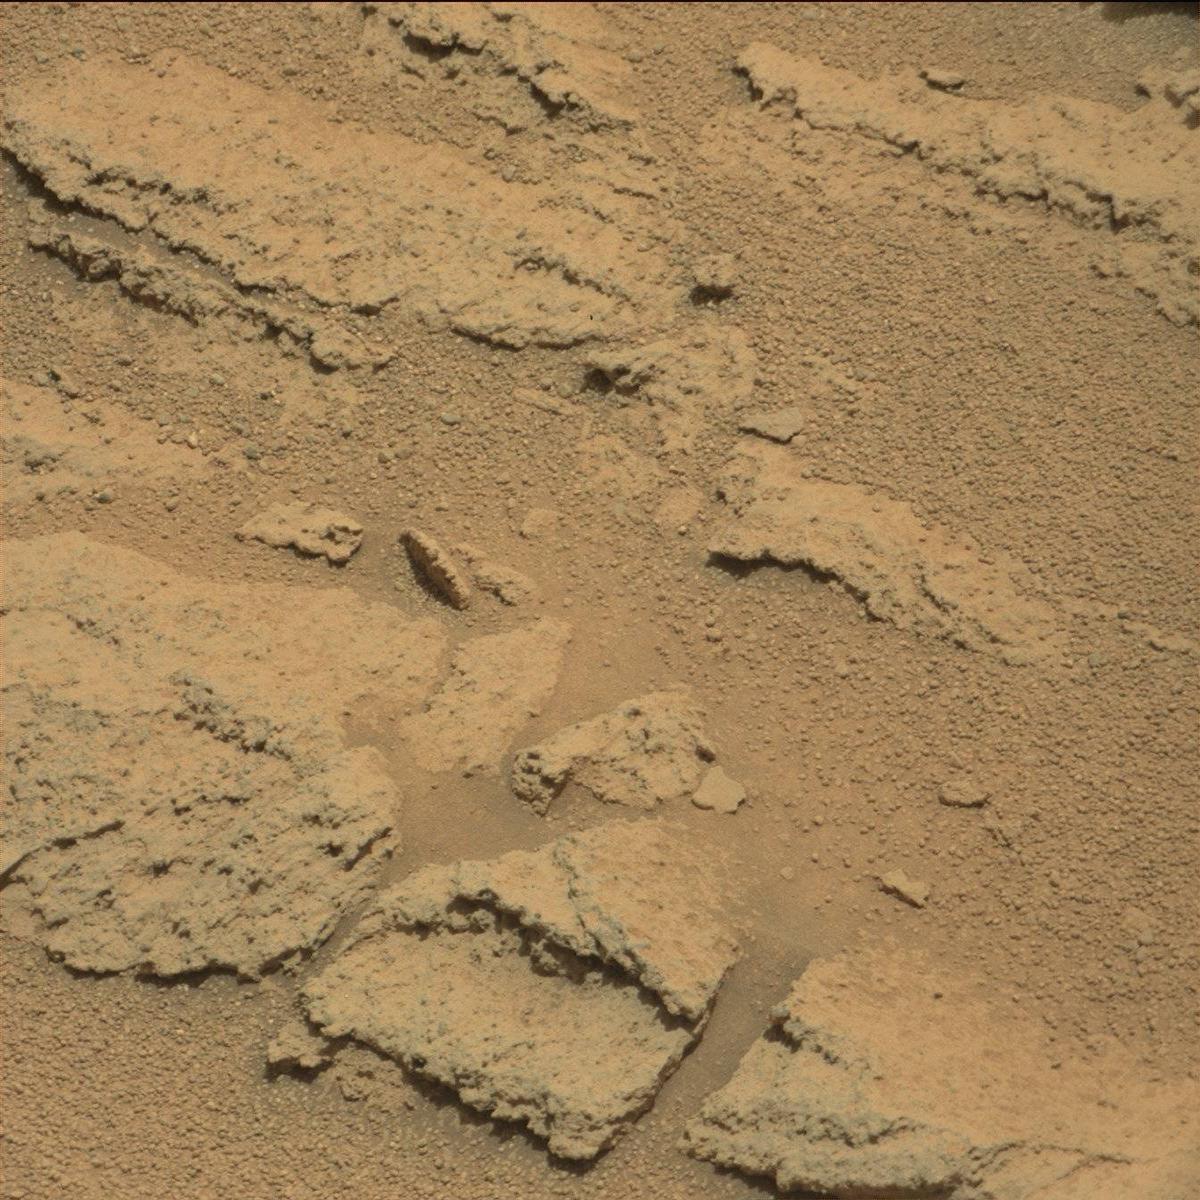
Terrain classes present: Bedrock, Sand / Soil